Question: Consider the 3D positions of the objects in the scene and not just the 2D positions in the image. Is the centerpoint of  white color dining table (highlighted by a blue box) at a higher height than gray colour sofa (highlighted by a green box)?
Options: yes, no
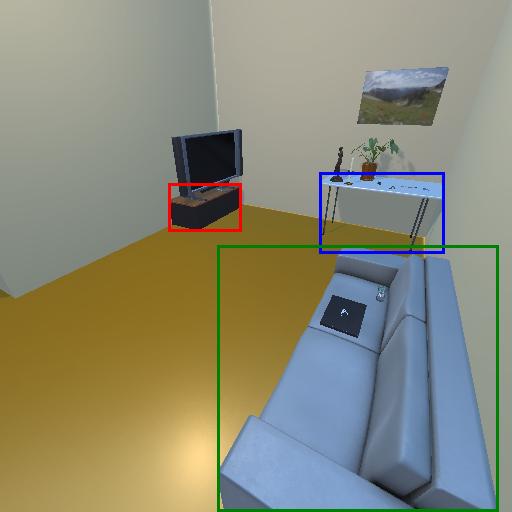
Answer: yes